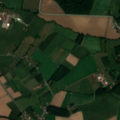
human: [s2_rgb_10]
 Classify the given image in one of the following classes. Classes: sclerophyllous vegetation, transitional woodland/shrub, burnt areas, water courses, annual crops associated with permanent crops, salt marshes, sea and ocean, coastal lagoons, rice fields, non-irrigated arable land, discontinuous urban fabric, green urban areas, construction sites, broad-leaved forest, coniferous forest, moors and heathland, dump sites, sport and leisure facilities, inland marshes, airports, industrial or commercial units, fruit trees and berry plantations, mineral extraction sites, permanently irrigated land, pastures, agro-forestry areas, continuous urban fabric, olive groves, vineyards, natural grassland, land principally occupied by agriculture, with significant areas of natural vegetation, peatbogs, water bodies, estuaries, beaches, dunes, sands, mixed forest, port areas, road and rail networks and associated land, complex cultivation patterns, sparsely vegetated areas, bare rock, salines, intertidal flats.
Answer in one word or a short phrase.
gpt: non-irrigated arable land, complex cultivation patterns, broad-leaved forest